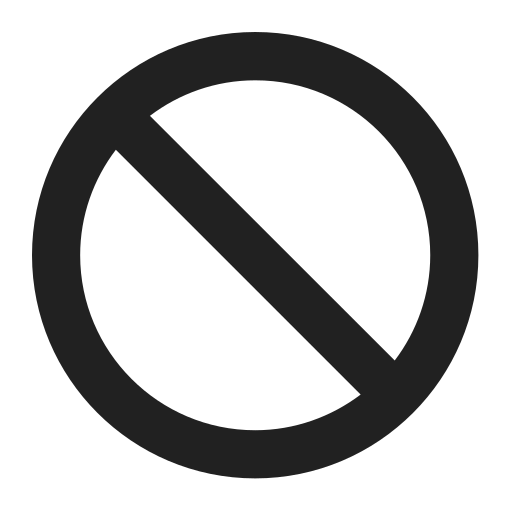
prohibited high contrast